Interaction volume radius: 10 \u00c5
Interaction volume height: 30 \u00c5
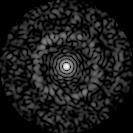
Disorder parameter: 0.8217